Interaction volume radius: 5 \u00c5
Interaction volume height: 15 \u00c5
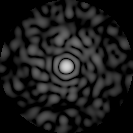
Disorder parameter: 0.7729